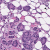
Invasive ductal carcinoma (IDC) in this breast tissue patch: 1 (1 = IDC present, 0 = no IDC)